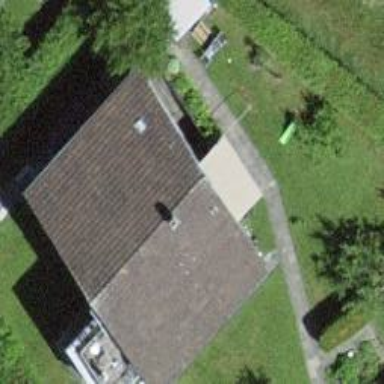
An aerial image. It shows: Building with flat roof made of roof tiles positioned across from one end to the other.